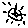
Label: star